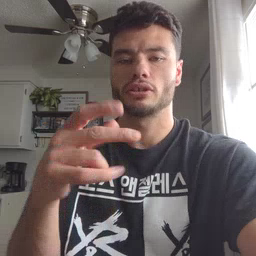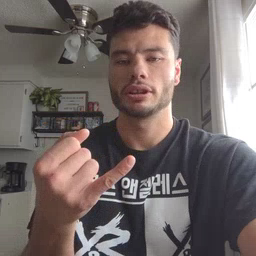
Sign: pajamas